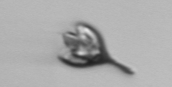
Label: Pyramimonas_longicauda